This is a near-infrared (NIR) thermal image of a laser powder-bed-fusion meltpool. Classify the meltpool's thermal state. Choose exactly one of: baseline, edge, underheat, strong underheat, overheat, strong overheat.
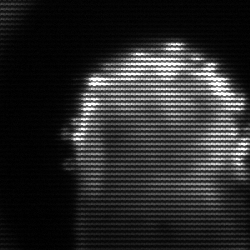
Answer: baseline